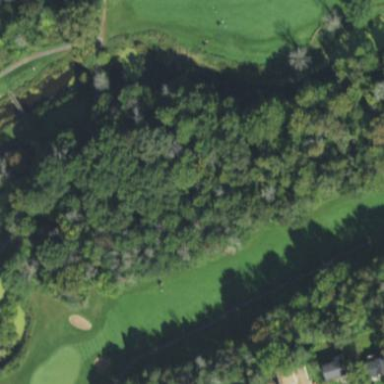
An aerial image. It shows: Scenic golf fairway.